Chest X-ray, PA view. Patient: 48 years old, sex F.
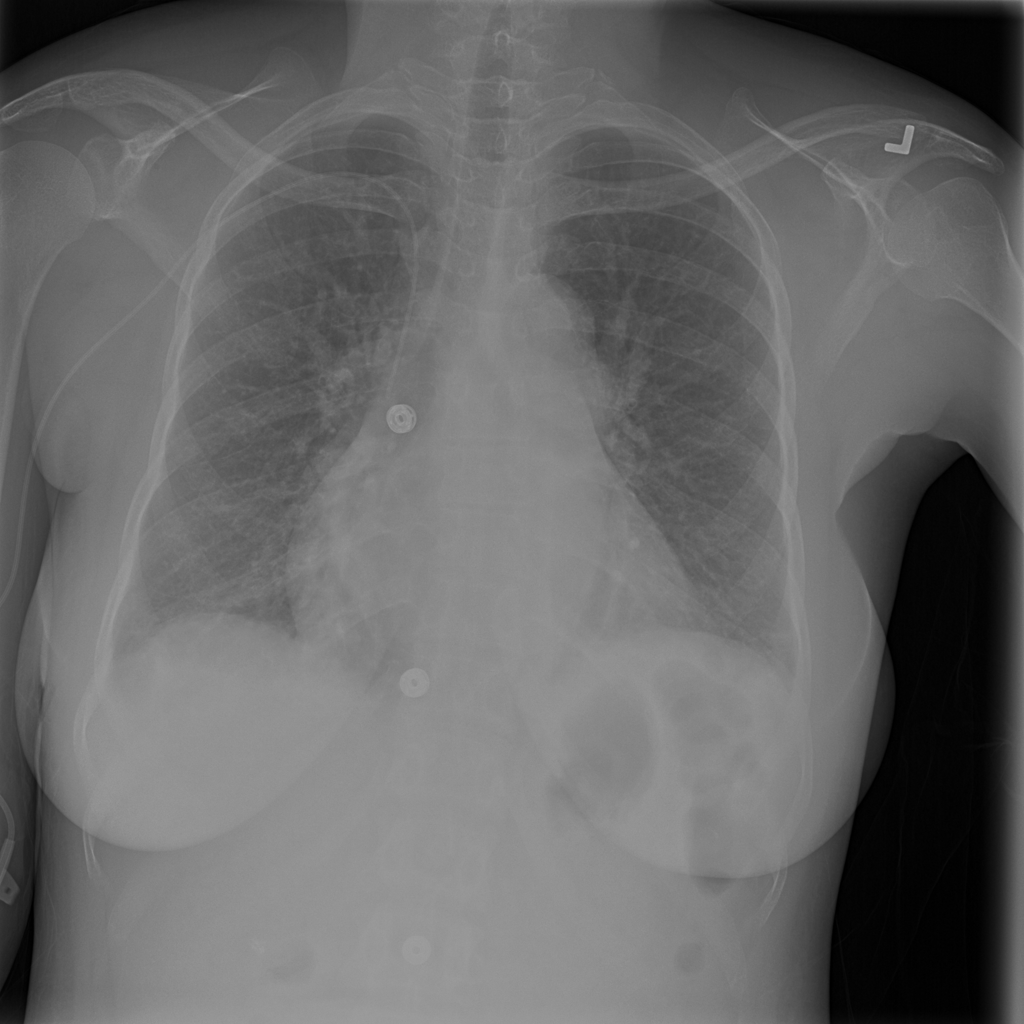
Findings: Cardiomegaly